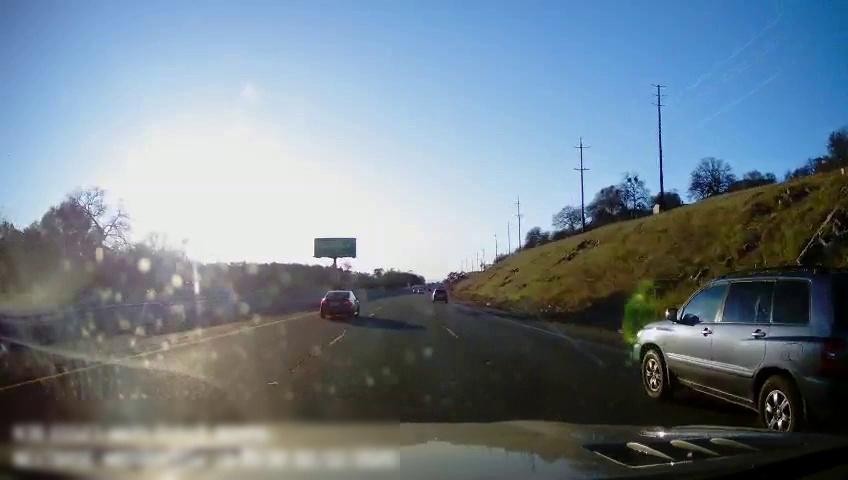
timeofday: Day
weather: Sunny
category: Drivable Space
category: Drivable Space
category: Vehicles | Car
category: Vehicles | Car
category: Vehicles | Car
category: Vehicles | Car
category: Lanes | Alternate Lane
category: Lanes | Current Lane
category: Lanes | Current Lane
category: Lanes | Alternate Lane